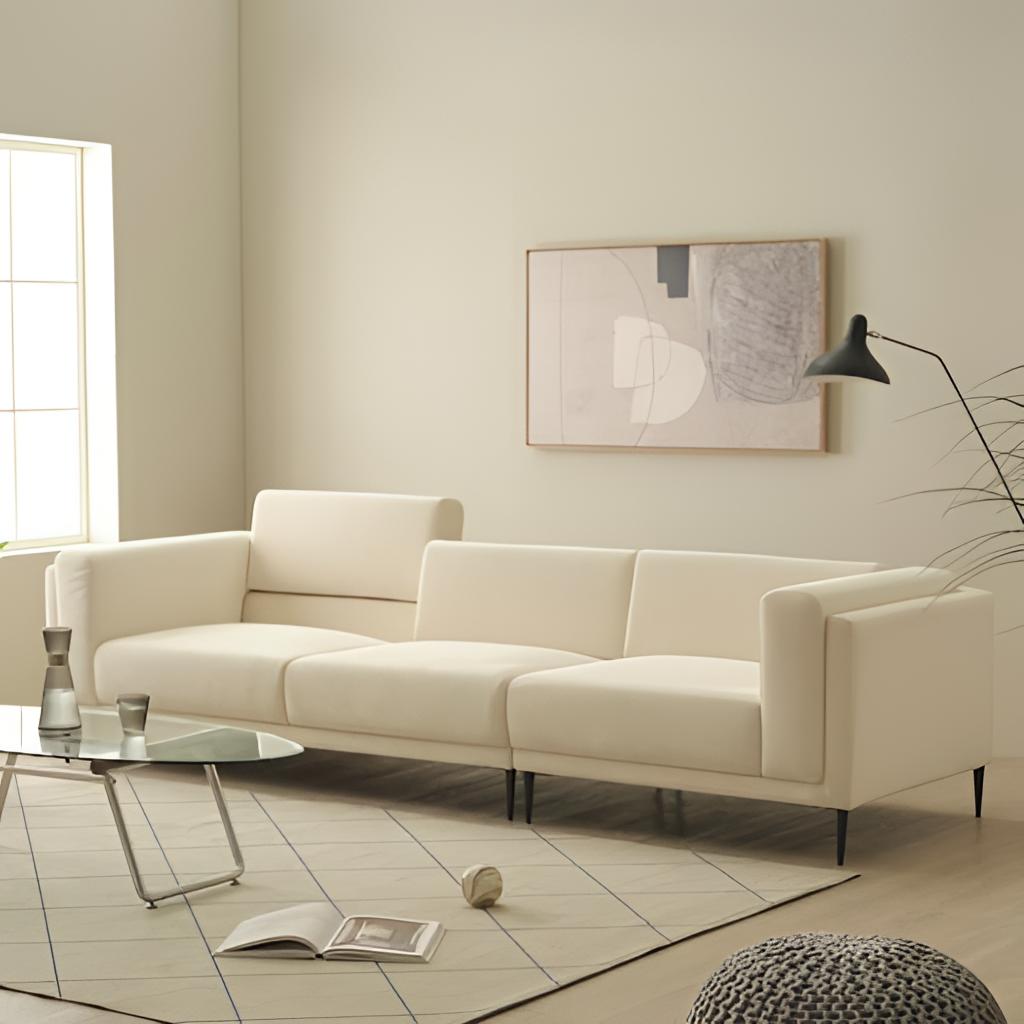
living room, fabric sofa, minimalist, beige paint wallpaper, with solid pattern, beige wood flooring, with plank pattern